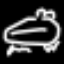
Label: frog